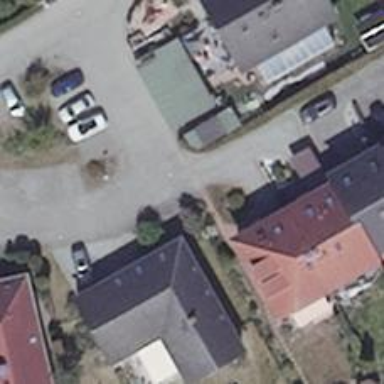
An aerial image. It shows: Living street.